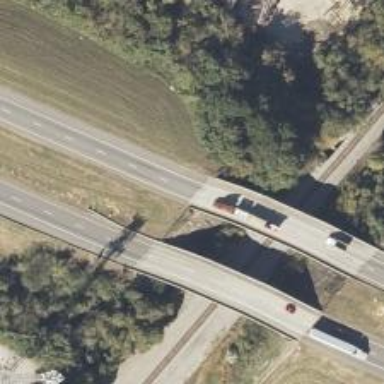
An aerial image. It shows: Viaduct bridge on motorway.